Question: How would I create a gradient bar so that when I pan over it I could change the color?
I could easily add a 'UIPanGestureRecognizer' and get some translation within a 'UIView', but how would I change the RGB values of a 'UIColor' appropriately?

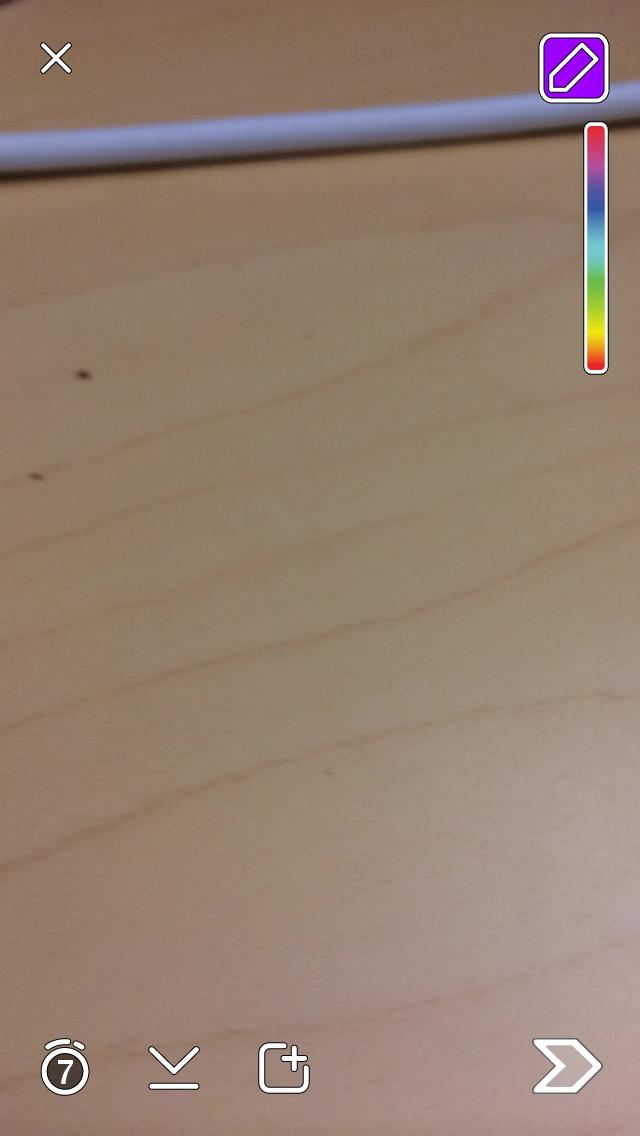
Answer: Instead of using an RGB colour, I would use HSB. Just change the hue depending on the swipe.
If you treat the top of the screen as 0.0 and the bottom as 1.0, as the user swipes their finger from top to bottom, the colour should go through it's full spectrum. Then
'''
CGFloat percentTranslation = currentY / self.view.bounds.size.height;
[UIColor colorWithHue:percentTranslation saturation:1.0 brightness:1.0 alpha:1.0]
'''